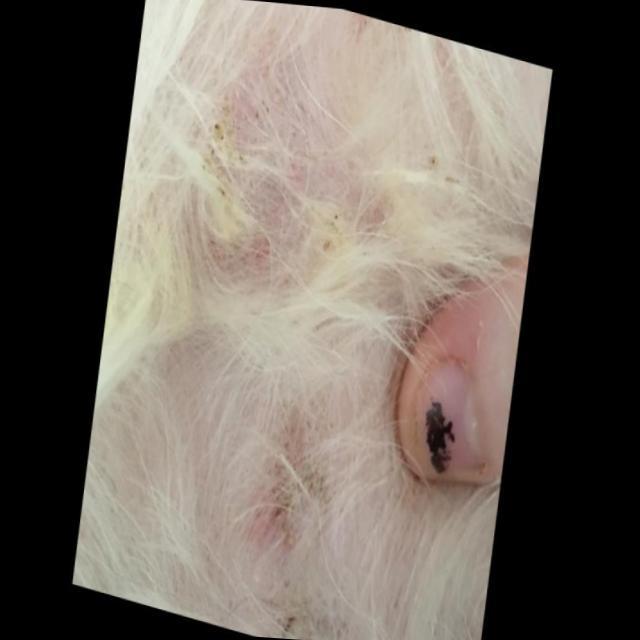
Canine ringworm (Dermatophytosis) — fungal infection caused by Microsporum or Trichophyton. Presents with circular alopecia, scaling, crusting, and broken hairs.